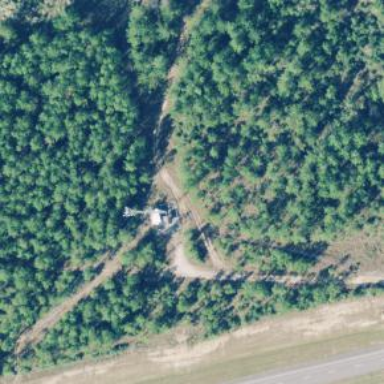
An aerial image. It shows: Communications tower.